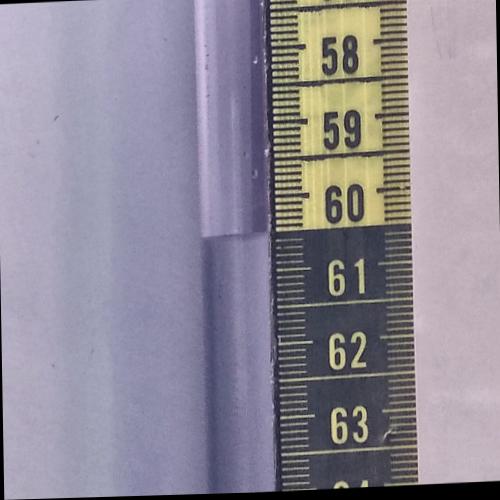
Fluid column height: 60.5 cm